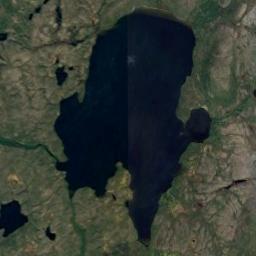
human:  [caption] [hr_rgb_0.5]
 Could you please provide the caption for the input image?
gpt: The big lake has some tributaries and the water is dark blue .

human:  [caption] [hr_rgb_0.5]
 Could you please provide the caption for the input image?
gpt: The lake is shaped like a fish .

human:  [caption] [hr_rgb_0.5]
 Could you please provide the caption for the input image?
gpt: On the yellow-brown ground with sparse green vegetation, There is an irregularly shaped blue lake with some small lakes next to it .

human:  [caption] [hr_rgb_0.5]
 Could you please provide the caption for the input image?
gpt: There are many lakes of different sizes .

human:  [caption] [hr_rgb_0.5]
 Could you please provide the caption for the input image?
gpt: There are green meadows and some bare land around the lake .